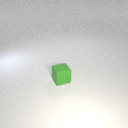
small green rubber cube